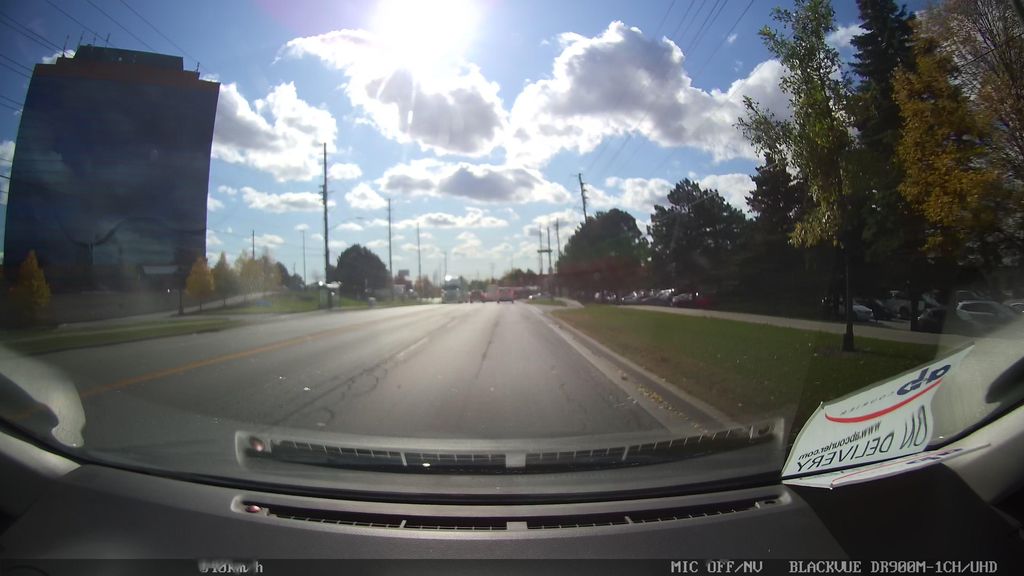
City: toronto